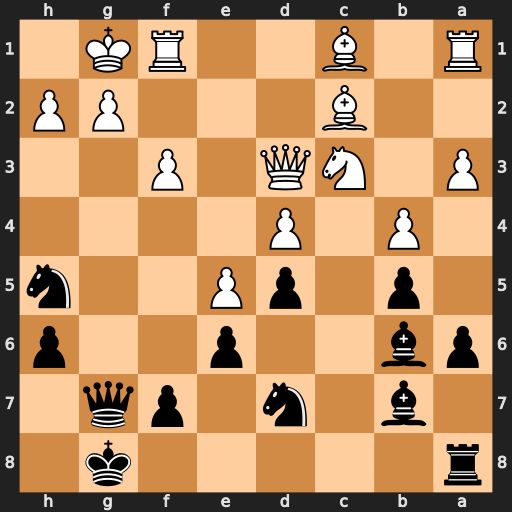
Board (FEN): r5k1/1b1n1pq1/pb2p2p/1p1pP2n/1P1P4/P1NQ1P2/2B3PP/R1B2RK1
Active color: b
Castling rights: -
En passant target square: -
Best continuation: Nxe5 Qh7+ Qxh7